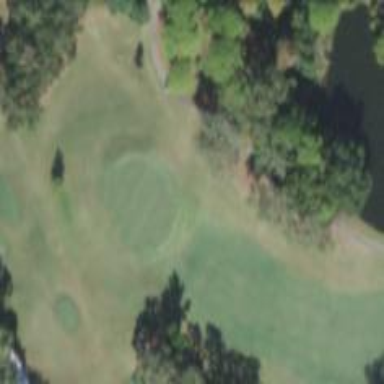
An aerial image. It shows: Golf hole.